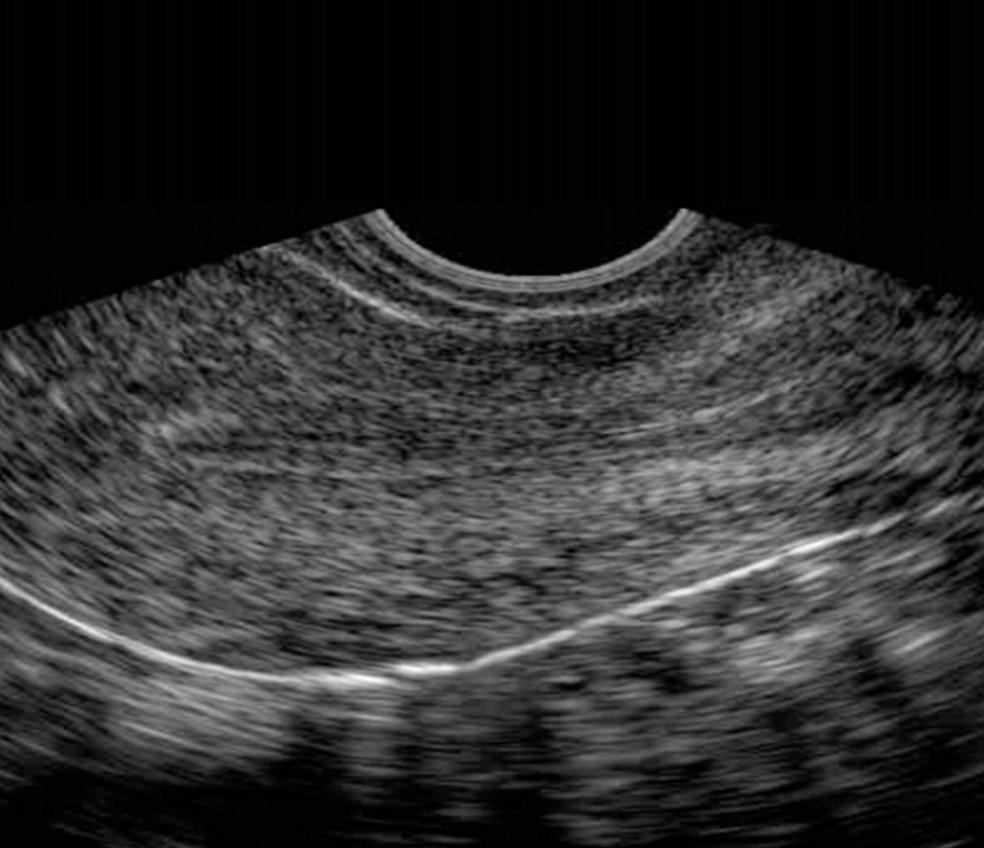
Label: notinfected